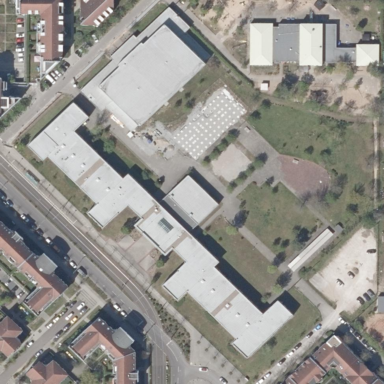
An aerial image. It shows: School.